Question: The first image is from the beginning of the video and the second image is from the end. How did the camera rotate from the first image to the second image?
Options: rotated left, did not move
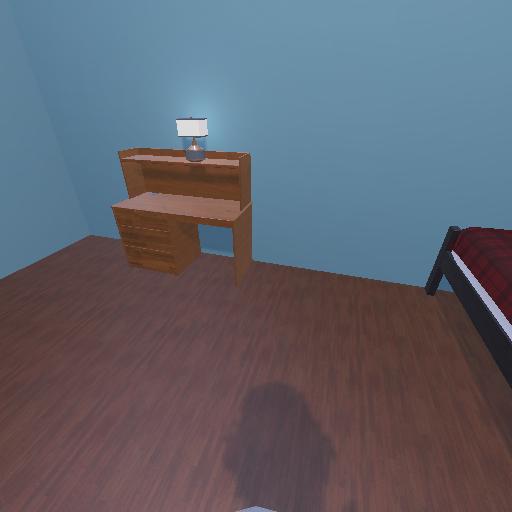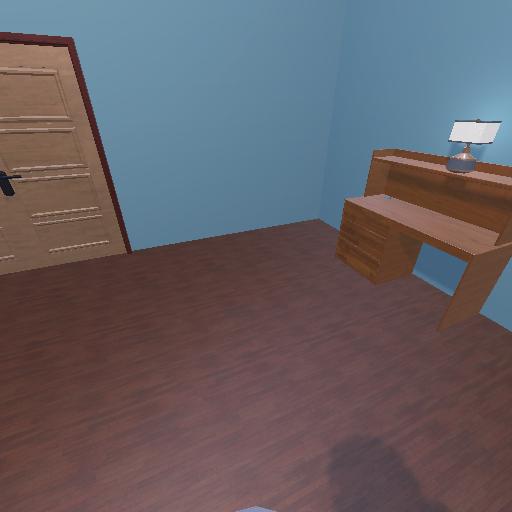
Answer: rotated left